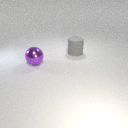
large gray rubber cylinder to the right of large purple metal sphere